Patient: sex M, age 75
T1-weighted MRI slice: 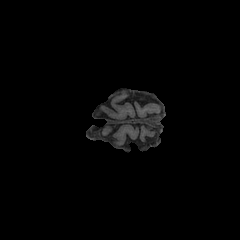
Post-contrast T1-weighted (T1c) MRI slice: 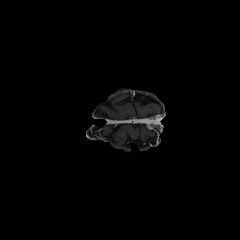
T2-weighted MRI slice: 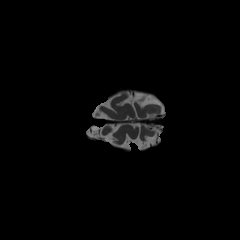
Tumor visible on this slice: no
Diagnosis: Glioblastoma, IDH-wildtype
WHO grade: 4